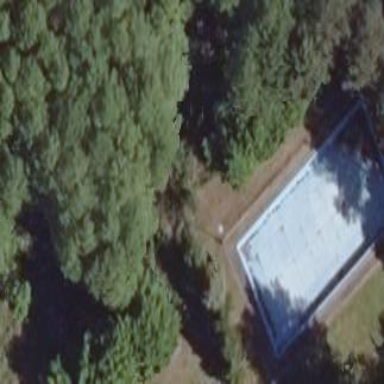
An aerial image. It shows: Swimming pool located in leisure land.